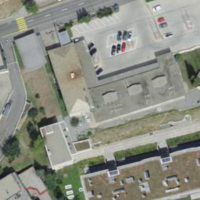
EUNIS habitat code: 54
Species observed at this site:
Chamaenerion angustifolium
Melilotus officinalis
Sedum hispanicum
Turdus merula